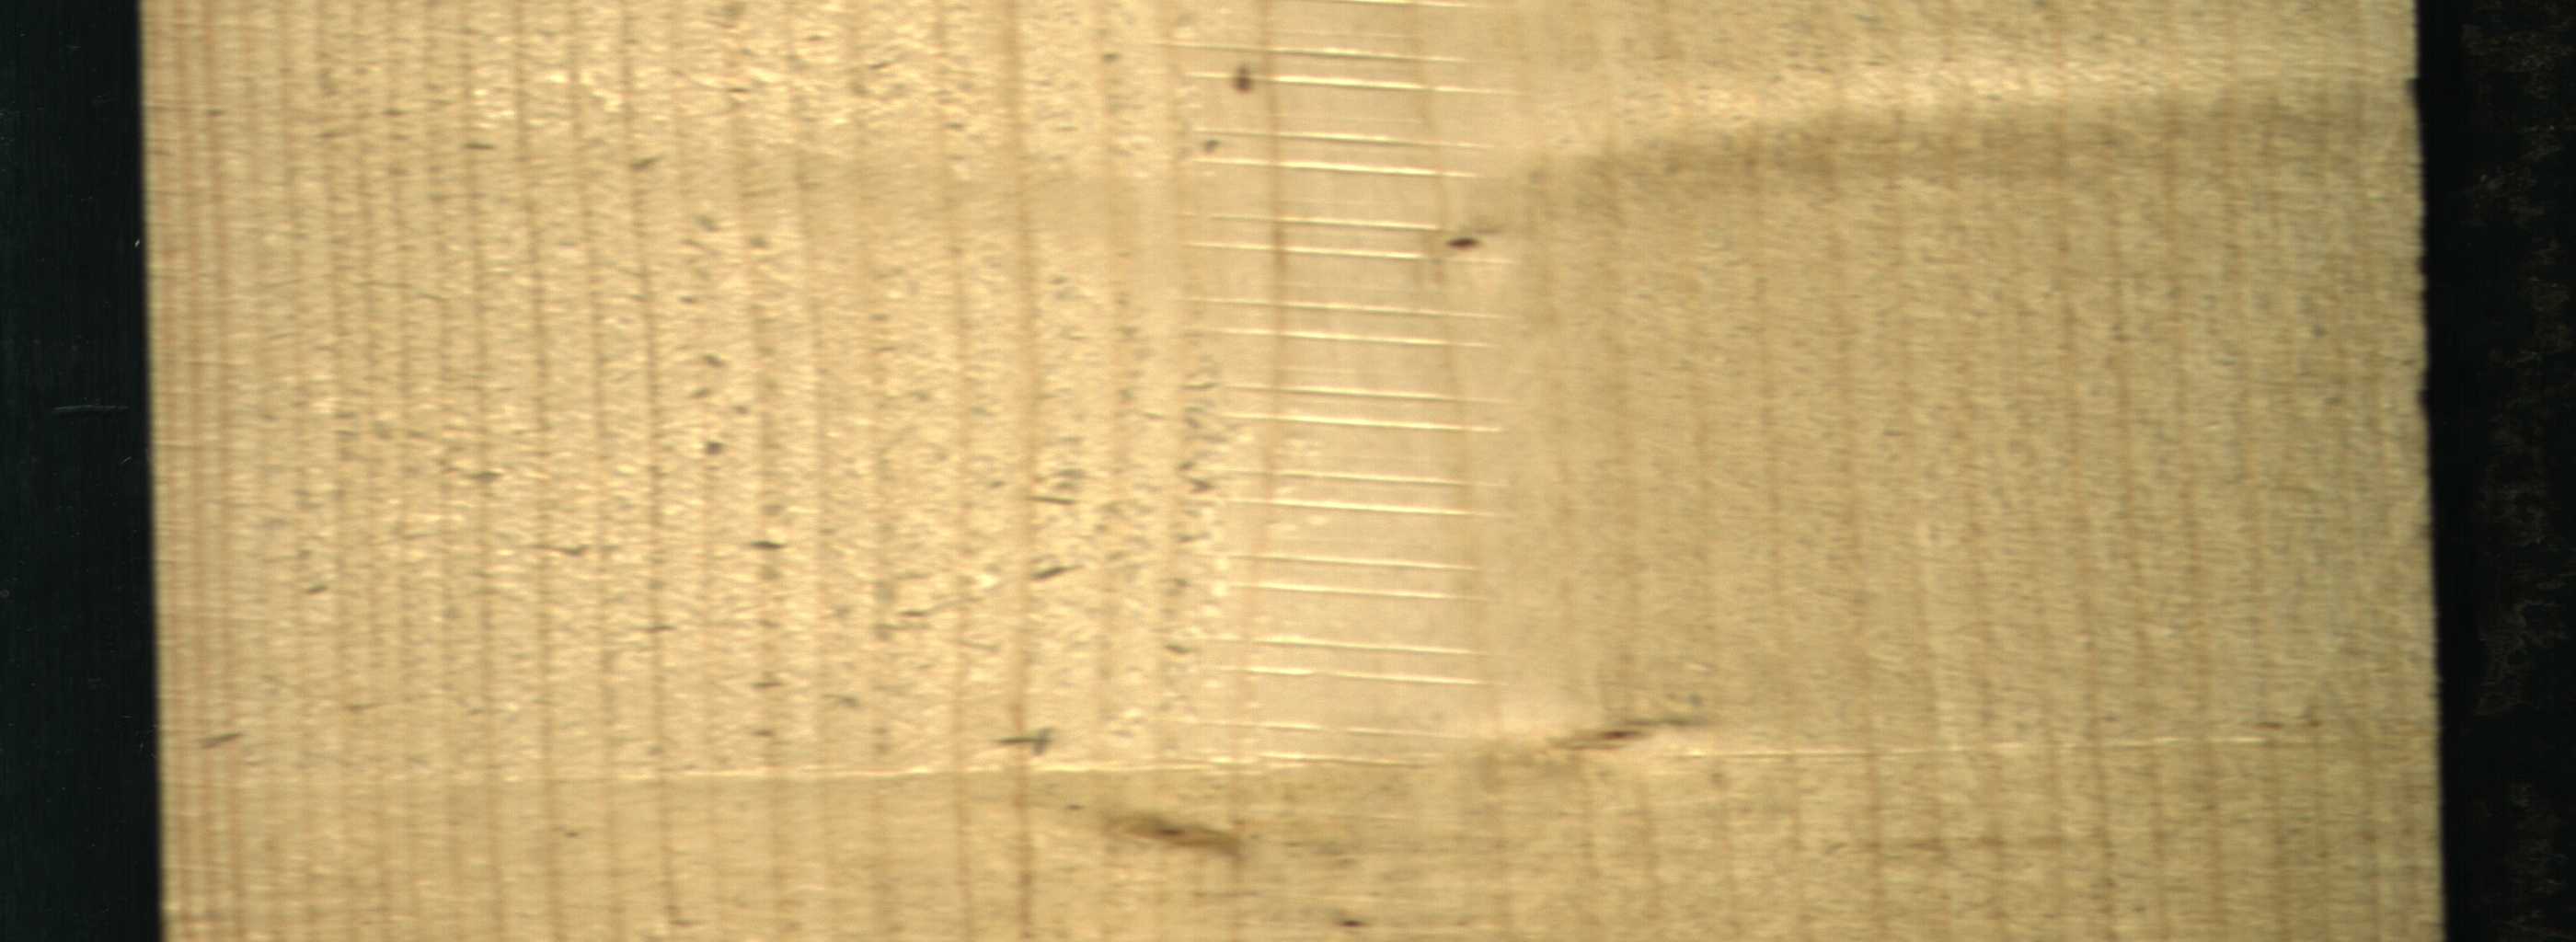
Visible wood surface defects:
Live_Knot